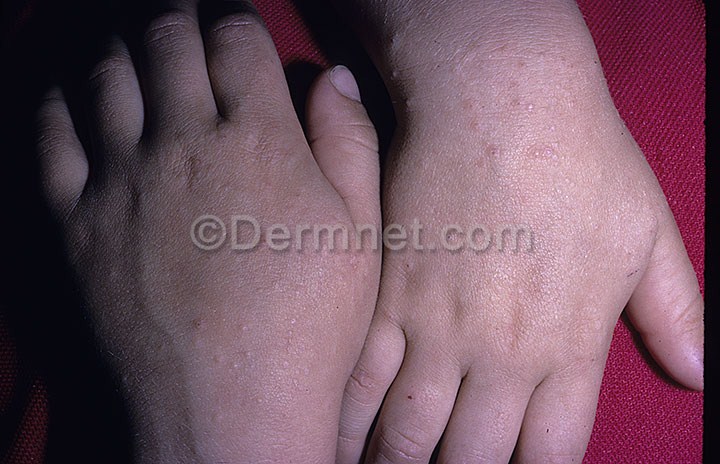
Disease: Exanthems and Drug Eruptions